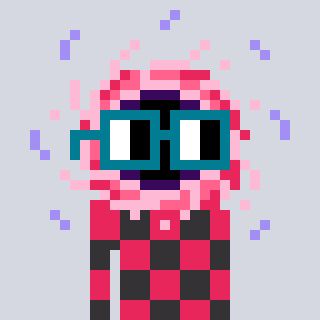
a pixel art character with square dark green glasses, a blackhole-shaped head and a grayscale-colored body on a cool background